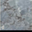
Piece: xx